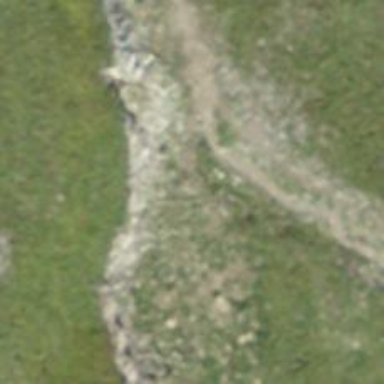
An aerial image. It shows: Grass path.